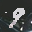
Label: 9